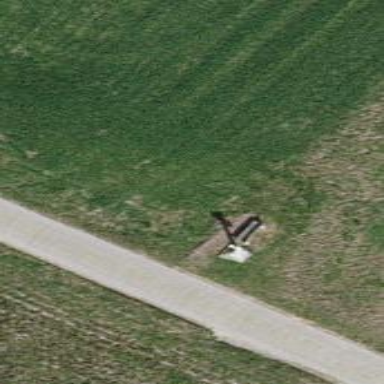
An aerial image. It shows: Bench.